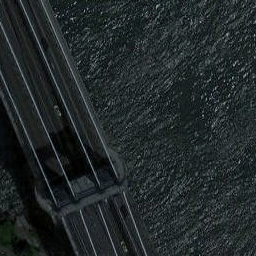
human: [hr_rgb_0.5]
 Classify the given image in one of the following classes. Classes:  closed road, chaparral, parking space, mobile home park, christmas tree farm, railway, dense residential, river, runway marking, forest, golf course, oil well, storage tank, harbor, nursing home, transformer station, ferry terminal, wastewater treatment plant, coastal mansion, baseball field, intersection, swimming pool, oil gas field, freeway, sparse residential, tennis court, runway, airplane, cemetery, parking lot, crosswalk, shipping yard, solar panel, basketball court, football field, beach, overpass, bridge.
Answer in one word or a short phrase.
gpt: bridge